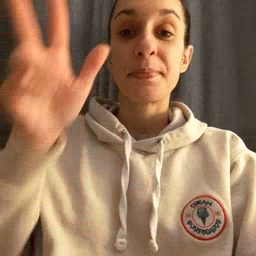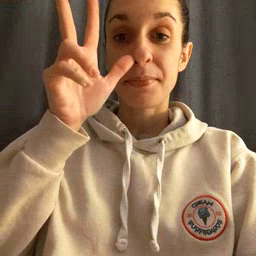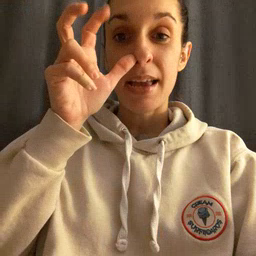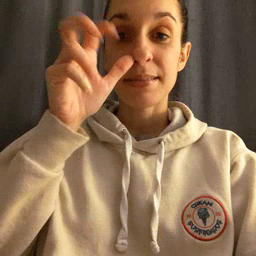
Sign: bug